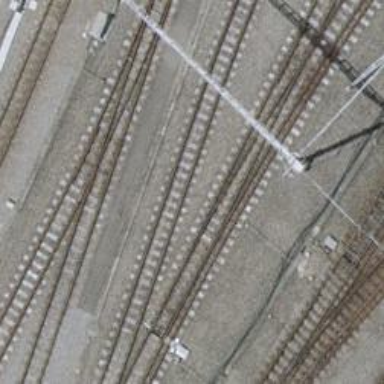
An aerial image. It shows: Railway yard with electrified tracks and single track.